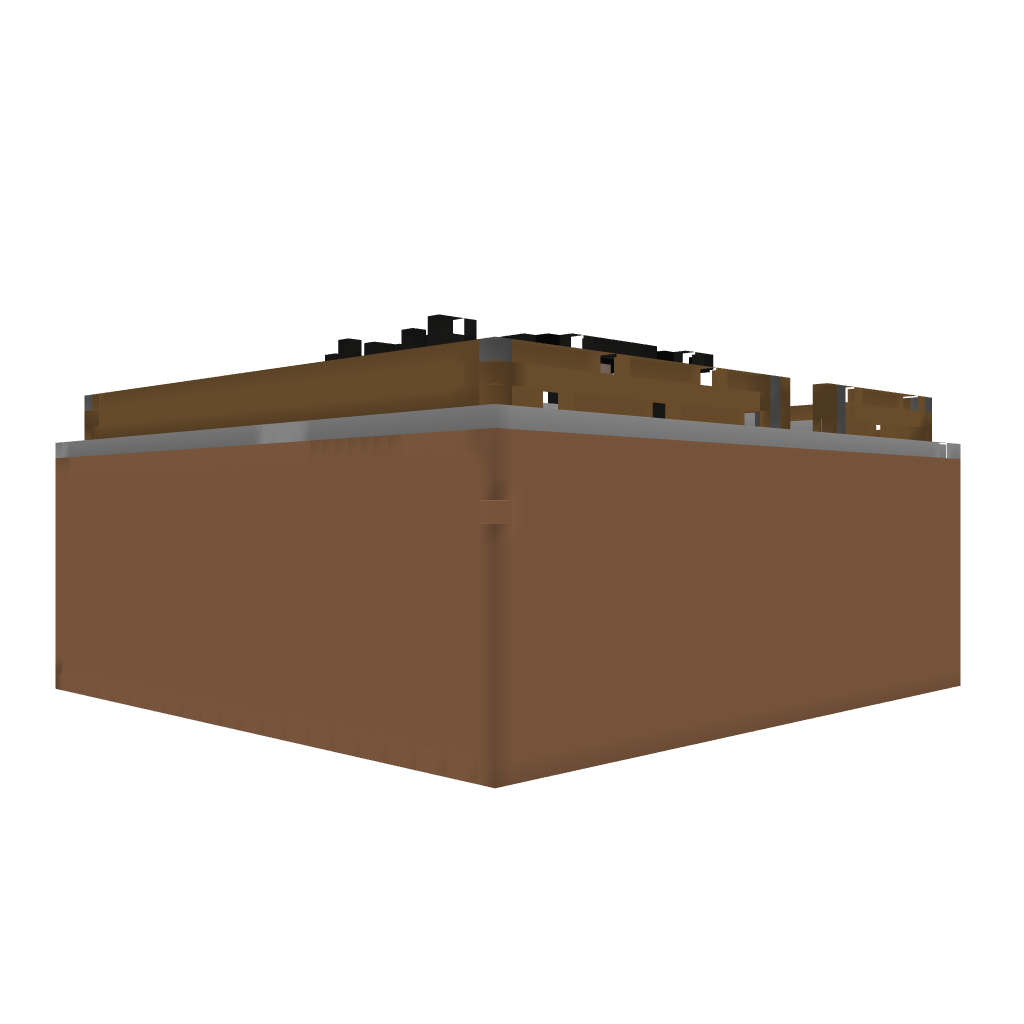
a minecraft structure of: Modern House - cmacey